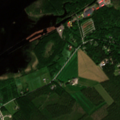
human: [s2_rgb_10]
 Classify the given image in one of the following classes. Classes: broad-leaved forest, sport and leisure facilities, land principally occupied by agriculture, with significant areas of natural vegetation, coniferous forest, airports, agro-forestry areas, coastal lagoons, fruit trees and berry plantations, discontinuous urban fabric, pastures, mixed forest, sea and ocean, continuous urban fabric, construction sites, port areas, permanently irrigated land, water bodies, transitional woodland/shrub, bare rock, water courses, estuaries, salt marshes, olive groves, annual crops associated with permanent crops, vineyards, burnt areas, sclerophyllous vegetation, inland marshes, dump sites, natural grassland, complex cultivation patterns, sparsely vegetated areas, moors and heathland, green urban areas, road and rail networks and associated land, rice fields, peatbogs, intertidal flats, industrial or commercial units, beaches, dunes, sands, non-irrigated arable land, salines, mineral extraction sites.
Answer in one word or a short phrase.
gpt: discontinuous urban fabric, non-irrigated arable land, land principally occupied by agriculture, with significant areas of natural vegetation, mixed forest, transitional woodland/shrub, water courses